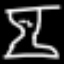
Label: hourglass